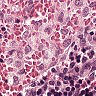
Metastatic tissue present: no